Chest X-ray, PA view. Patient: 36 years old, sex M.
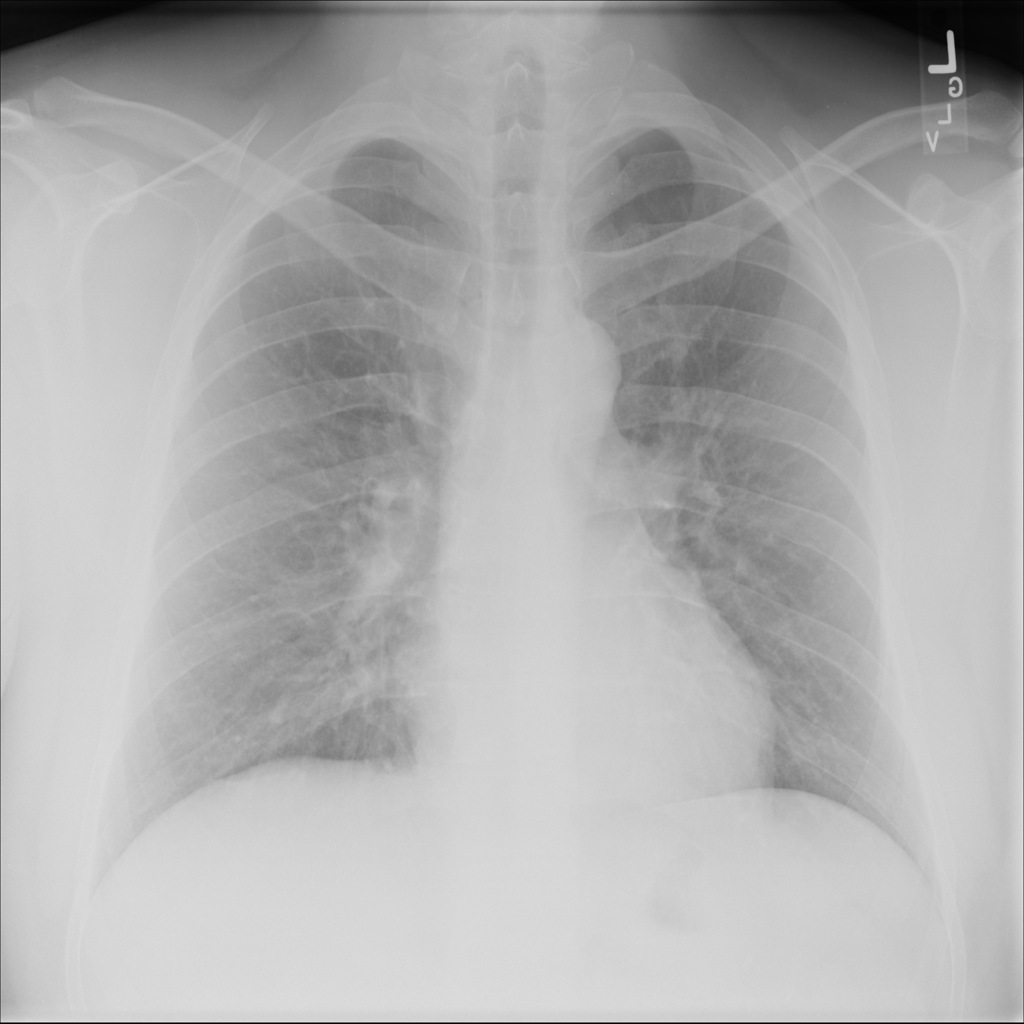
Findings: No Finding